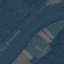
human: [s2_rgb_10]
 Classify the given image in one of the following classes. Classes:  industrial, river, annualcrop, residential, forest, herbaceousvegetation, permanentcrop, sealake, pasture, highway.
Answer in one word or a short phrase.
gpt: River